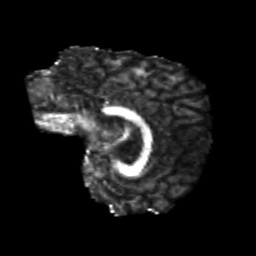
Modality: FA
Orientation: sagittal
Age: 21
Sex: male
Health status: healthy
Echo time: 0.074 s